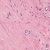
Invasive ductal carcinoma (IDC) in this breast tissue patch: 0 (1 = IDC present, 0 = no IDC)